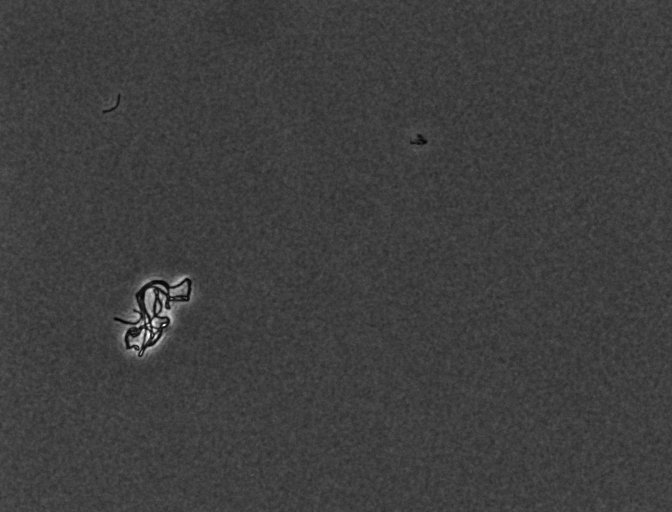
various_fewshot